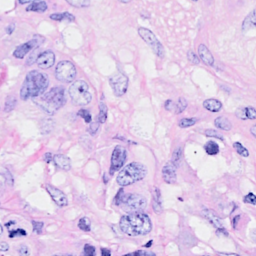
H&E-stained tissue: Breast